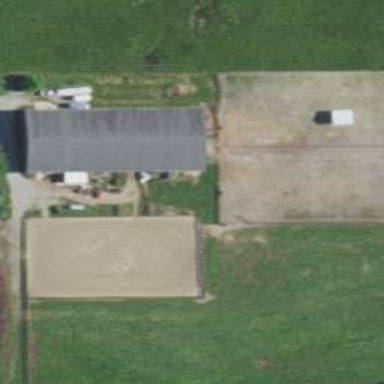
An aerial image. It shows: Equestrian pitch for leisure land use.